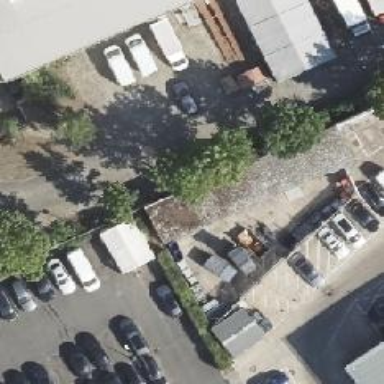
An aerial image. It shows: Group of garages.